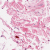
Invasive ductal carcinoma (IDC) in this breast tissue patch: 0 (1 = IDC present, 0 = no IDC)